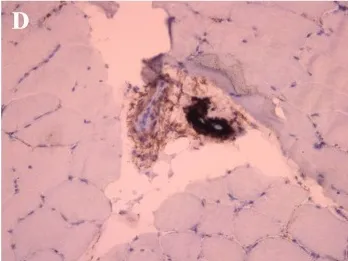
Immunohistochemical examination of the muscle near the mass. (D) C5b-9 observed on the vessels (x200).
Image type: pathology (immunostaining)